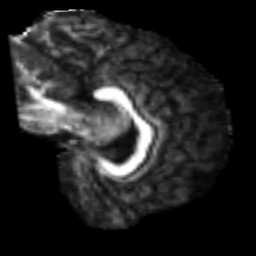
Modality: FA
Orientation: sagittal
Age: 23
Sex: male
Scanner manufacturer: siemens
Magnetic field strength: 3 T
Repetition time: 2.3 s
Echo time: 0.085 s